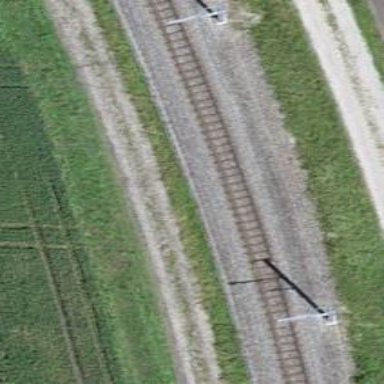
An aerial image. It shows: Narrow-gauge railway with electrified contact lines. The railway has one track and runs along embankment.